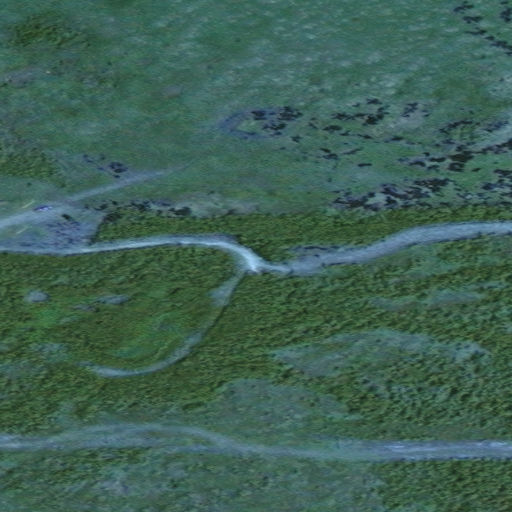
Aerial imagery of mountain in Alaska named Murphy Dome containing only unknown